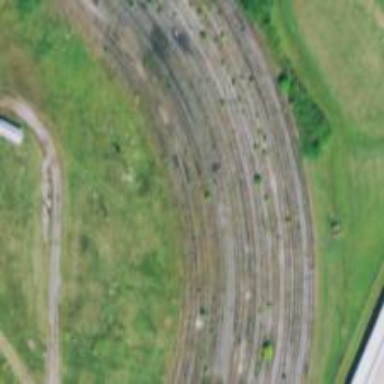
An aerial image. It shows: Disused railway yard.